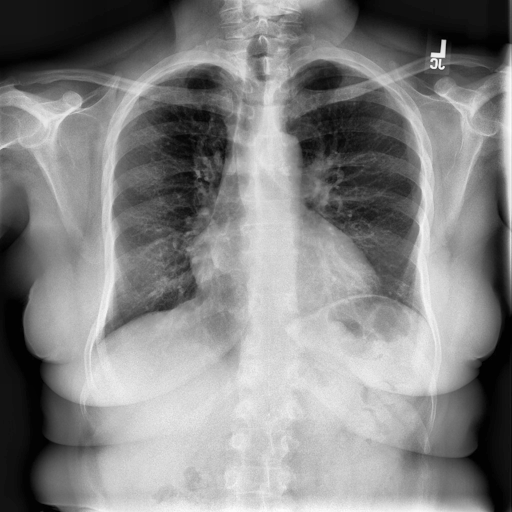
Finding: NORMAL